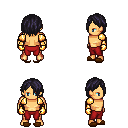
a pixel art fantasy rpg character, male body template, human, tanned skin, gold arm armor, red pants, raven bangs hairstyle, gold gloves, brown slippers, four views (front, back, left, right), 2x2 character sprite sheet, small pixel art, hard edges, no anti-aliasing